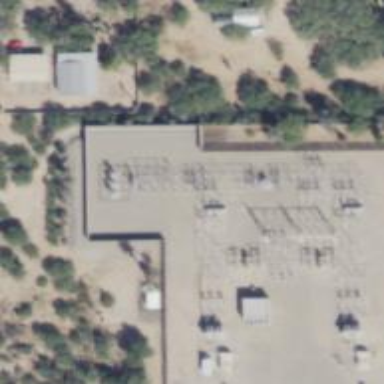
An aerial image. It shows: Switch for power supply.